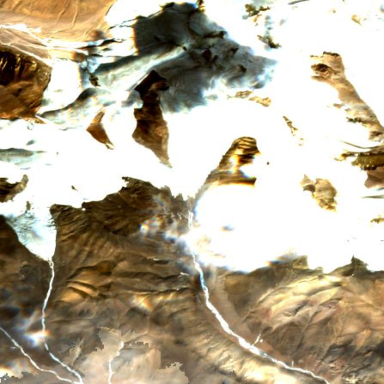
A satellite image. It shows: Majestic glacier in the distance.